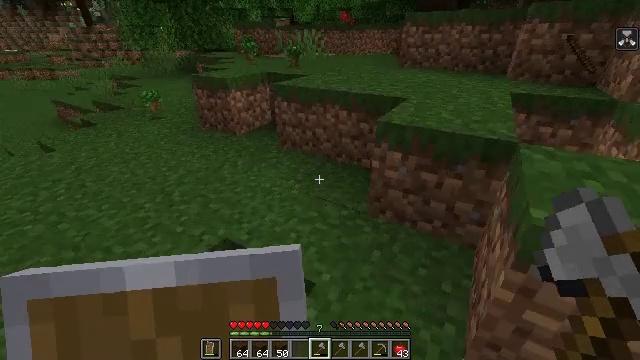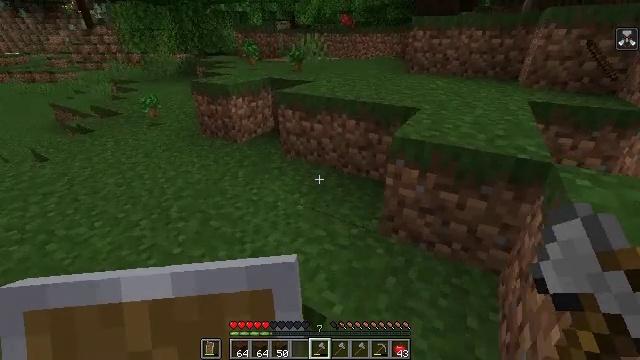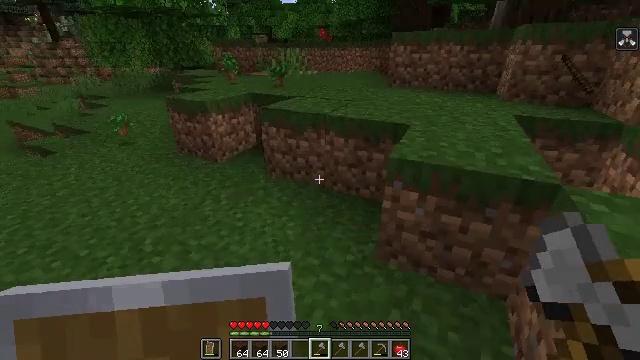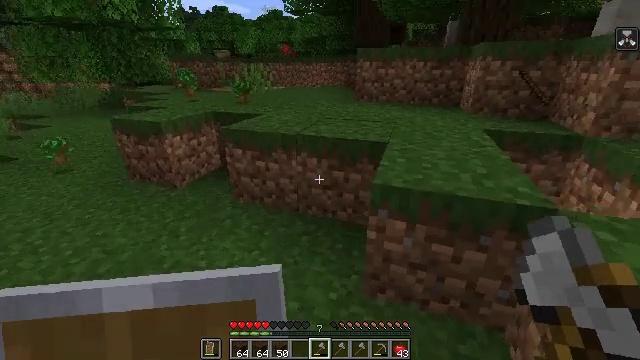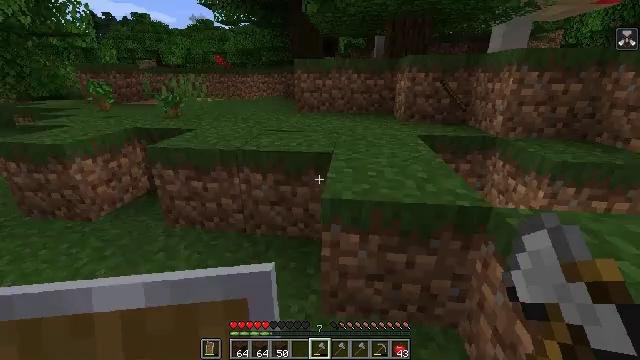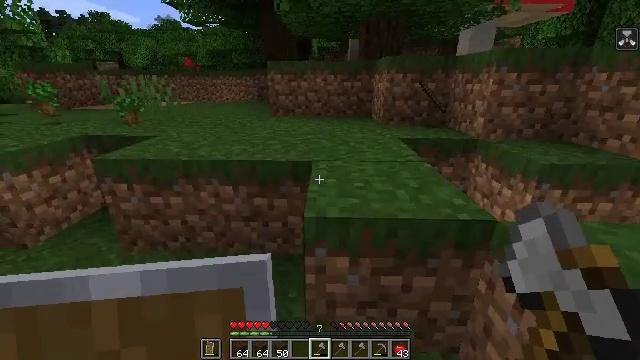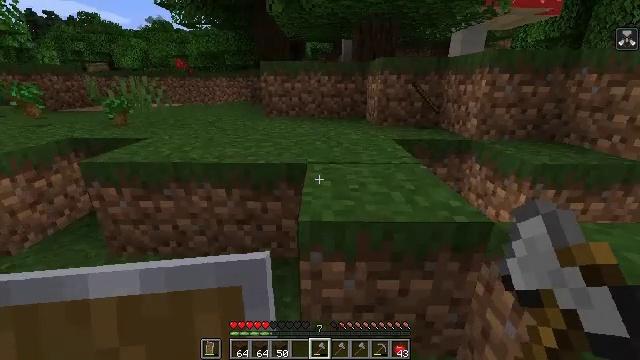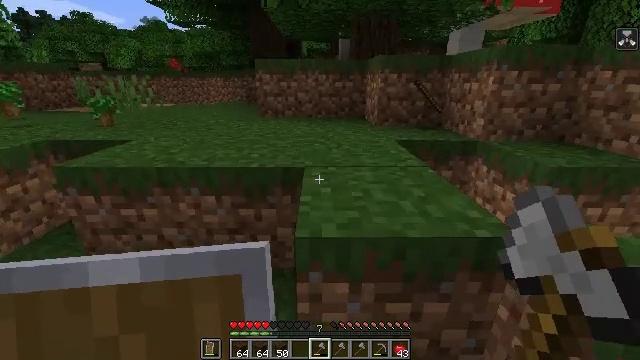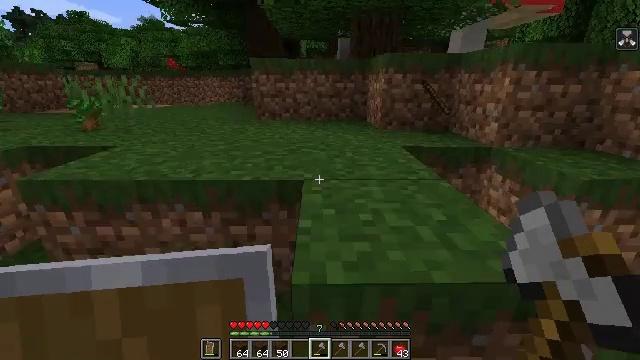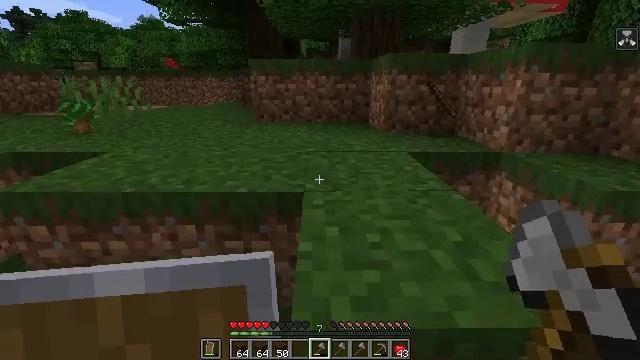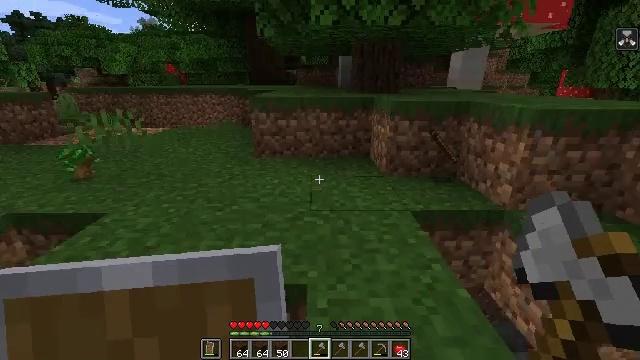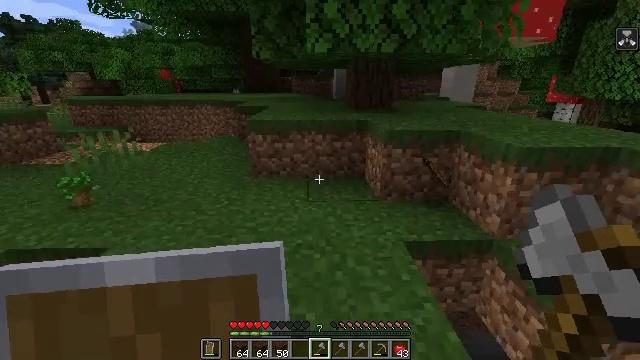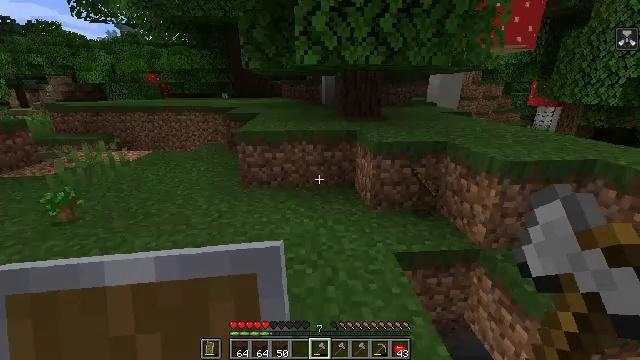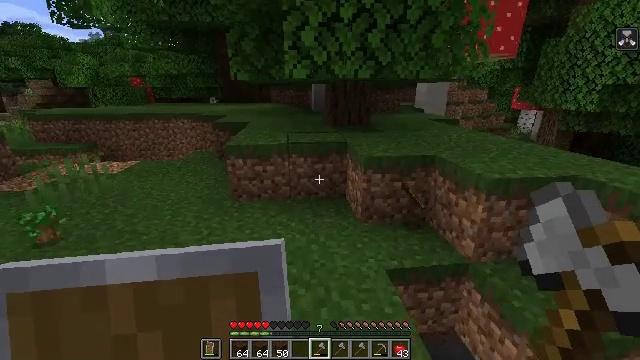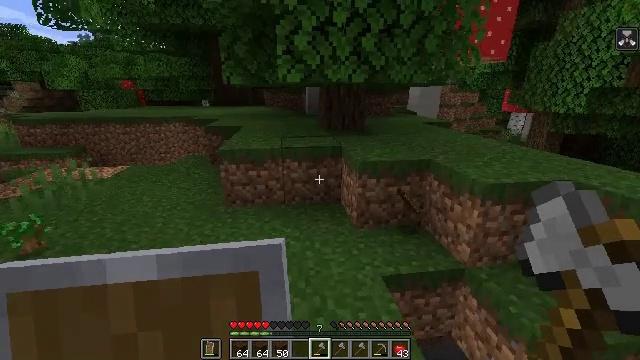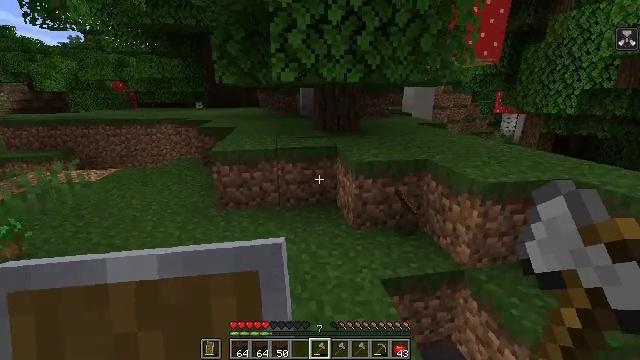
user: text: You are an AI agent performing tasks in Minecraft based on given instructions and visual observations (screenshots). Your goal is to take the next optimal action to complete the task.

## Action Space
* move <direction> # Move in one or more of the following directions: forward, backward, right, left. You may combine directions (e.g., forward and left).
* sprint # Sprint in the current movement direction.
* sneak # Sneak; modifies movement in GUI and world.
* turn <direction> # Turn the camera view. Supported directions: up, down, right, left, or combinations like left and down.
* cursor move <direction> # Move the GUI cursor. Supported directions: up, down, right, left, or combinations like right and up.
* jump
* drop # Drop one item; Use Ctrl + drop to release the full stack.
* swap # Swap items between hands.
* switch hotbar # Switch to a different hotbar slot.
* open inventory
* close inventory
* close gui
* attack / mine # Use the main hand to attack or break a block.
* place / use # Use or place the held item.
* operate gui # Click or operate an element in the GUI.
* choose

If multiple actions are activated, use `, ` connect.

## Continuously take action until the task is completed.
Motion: motion action
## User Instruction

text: Mine oak leaves.
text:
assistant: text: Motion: move forward and move left
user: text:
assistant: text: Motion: move forward, turn right and up
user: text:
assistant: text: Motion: move forward, turn right and up
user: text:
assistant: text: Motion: move forward, turn right and up
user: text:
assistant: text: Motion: move forward, turn right
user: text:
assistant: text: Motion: move forward, turn right
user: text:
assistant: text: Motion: move forward
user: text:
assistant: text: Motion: move forward
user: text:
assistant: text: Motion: move forward, jump
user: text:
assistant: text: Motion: move forward, jump
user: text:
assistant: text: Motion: move forward, turn right, jump
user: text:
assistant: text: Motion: move forward, turn right, jump
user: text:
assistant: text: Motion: move forward, turn right
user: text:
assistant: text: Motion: move forward, turn right
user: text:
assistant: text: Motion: move forward, turn right
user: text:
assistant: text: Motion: move forward, turn right
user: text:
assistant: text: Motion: move forward, turn right
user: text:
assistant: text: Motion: move forward, turn right
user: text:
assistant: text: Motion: move forward
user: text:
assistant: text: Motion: move forward
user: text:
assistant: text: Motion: move forward
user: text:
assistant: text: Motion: move forward
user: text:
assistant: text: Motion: move forward
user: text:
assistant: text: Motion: move forward
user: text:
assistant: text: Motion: move forward
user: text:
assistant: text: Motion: move forward
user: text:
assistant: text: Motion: move forward, turn right
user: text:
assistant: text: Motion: move forward, turn right
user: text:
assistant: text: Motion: move forward, turn right
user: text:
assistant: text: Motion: move forward, turn right, jump